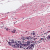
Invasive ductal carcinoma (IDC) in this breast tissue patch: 0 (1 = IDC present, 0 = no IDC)